Question: I have found a lot of tutorials on how to make a custom ProgressDialog without text. What is the easiest way to create a custom ProgressDialog with a custom image and a message. Something like this...

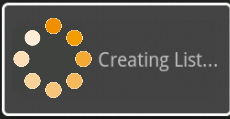
Answer: Creating a Custom Dialog
If you want a customized design for a dialog, you can create your own layout for the dialog window with layout and widget elements. After you've defined your layout, pass the root View object or layout resource ID to setContentView(View).
For example, to create the dialog shown to the right:
Create an XML layout saved as custom_dialog.xml:
'''
<LinearLayout xmlns:android="http://schemas.android.com/apk/res/android"
android:id="@+id/layout_root"
android:orientation="horizontal"
android:layout_width="fill_parent"
android:layout_height="fill_parent"
android:padding="10dp"
>
<ImageView android:id="@+id/image"
android:layout_width="wrap_content"
android:layout_height="fill_parent"
android:layout_marginRight="10dp"
/>
<TextView android:id="@+id/text"
android:layout_width="wrap_content"
android:layout_height="fill_parent"
android:textColor="#FFF"
/>
</LinearLayout>
'''
This XML defines an ImageView and a TextView inside a LinearLayout.
Set the above layout as the dialog's content view and define the content for the ImageView and TextView elements:
'''
Context mContext = getApplicationContext();
Dialog dialog = new Dialog(mContext);
dialog.setContentView(R.layout.custom_dialog);
dialog.setTitle("Custom Dialog");
TextView text = (TextView) dialog.findViewById(R.id.text);
text.setText("Hello, this is a custom dialog!");
ImageView image = (ImageView) dialog.findViewById(R.id.image);
image.setImageResource(R.drawable.android);
'''
After you instantiate the Dialog, set your custom layout as the dialog's content view with setContentView(int), passing it the layout resource ID. Now that the Dialog has a defined layout, you can capture View objects from the layout with findViewById(int) and modify their content.
That's it. You can now show the dialog as described in Showing A Dialog.
A dialog made with the base Dialog class must have a title. If you don't call setTitle(), then the space used for the title remains empty, but still visible. If you don't want a title at all, then you should create your custom dialog using the AlertDialog class. However, because an AlertDialog is created easiest with the AlertDialog.Builder class, you do not have access to the setContentView(int) method used above. Instead, you must use setView(View). This method accepts a View object, so you need to inflate the layout's root View object from XML.
To inflate the XML layout, retrieve the LayoutInflater with getLayoutInflater() (or getSystemService()), and then call inflate(int, ViewGroup), where the first parameter is the layout resource ID and the second is the ID of the root View. At this point, you can use the inflated layout to find View objects in the layout and define the content for the ImageView and TextView elements. Then instantiate the AlertDialog.Builder and set the inflated layout for the dialog with setView(View).
Here's an example, creating a custom layout in an AlertDialog:
'''
AlertDialog.Builder builder;
AlertDialog alertDialog;
Context mContext = getApplicationContext();
LayoutInflater inflater = (LayoutInflater) mContext.getSystemService(Context.LAYOUT_INFLATER_SERVICE);
View layout = inflater.inflate(R.layout.custom_dialog,
(ViewGroup) findViewById(R.id.layout_root));
TextView text = (TextView) layout.findViewById(R.id.text);
text.setText("Hello, this is a custom dialog!");
ImageView image = (ImageView) layout.findViewById(R.id.image);
image.setImageResource(R.drawable.android);
builder = new AlertDialog.Builder(mContext);
builder.setView(layout);
alertDialog = builder.create();
'''
Using an AlertDialog for your custom layout lets you take advantage of built-in AlertDialog features like managed buttons, selectable lists, a title, an icon and so on.
For more information, refer to the reference documentation for the Dialog and AlertDialog.Builder classes.